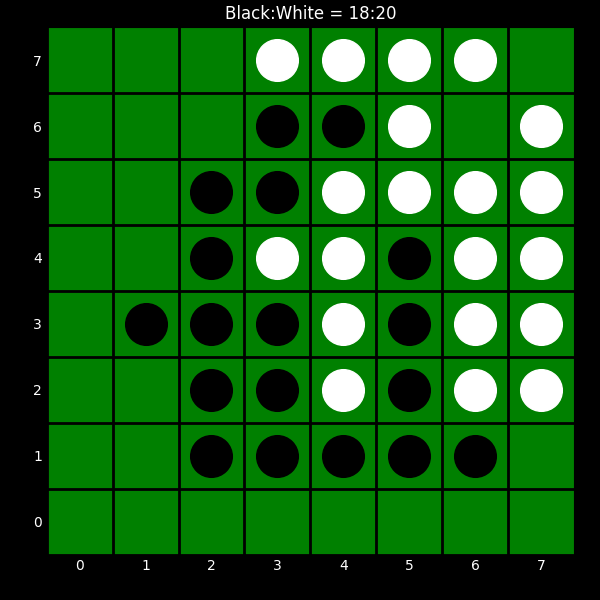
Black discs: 18
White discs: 20